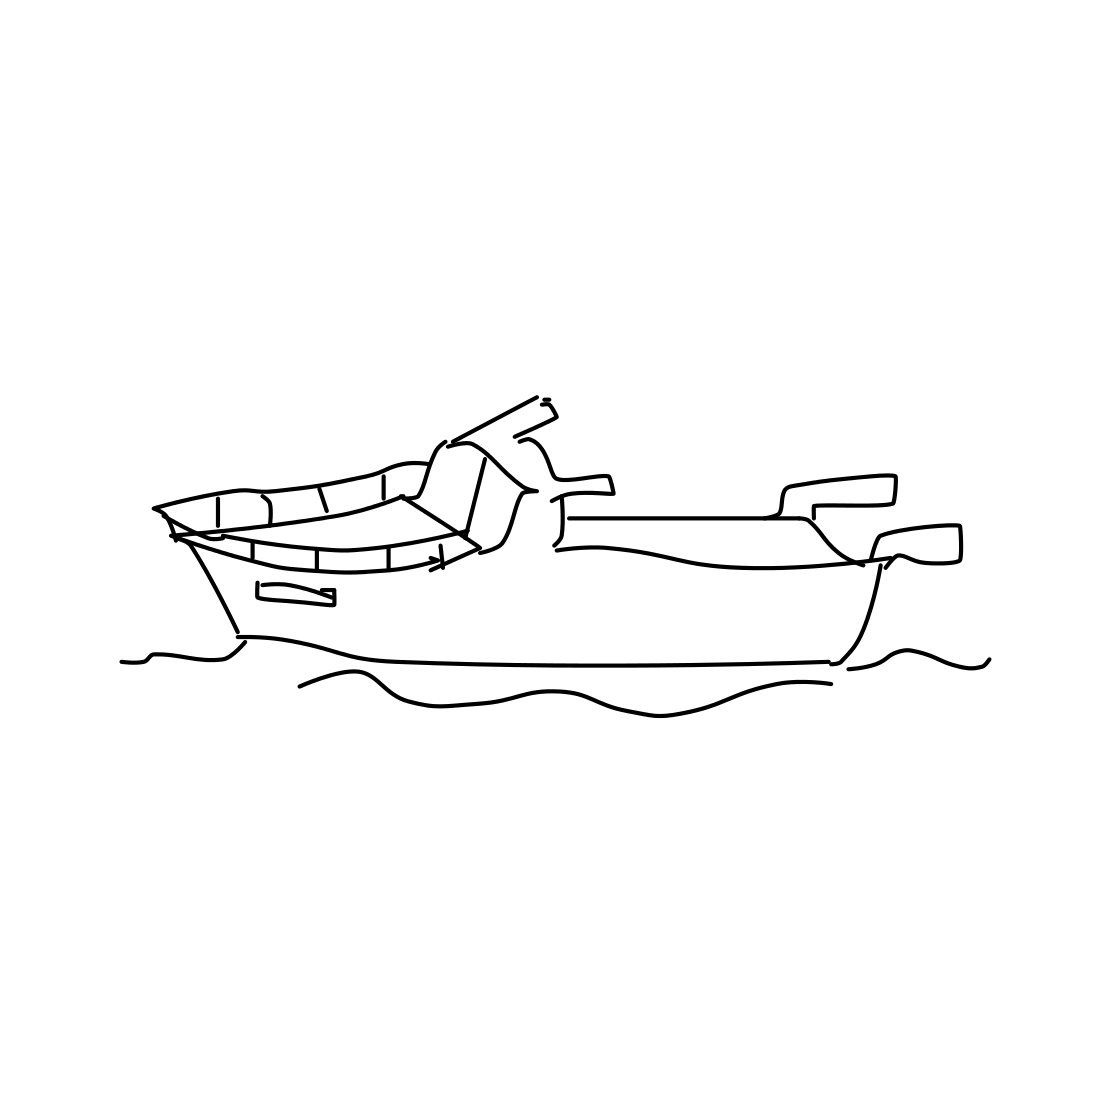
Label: speed-boat